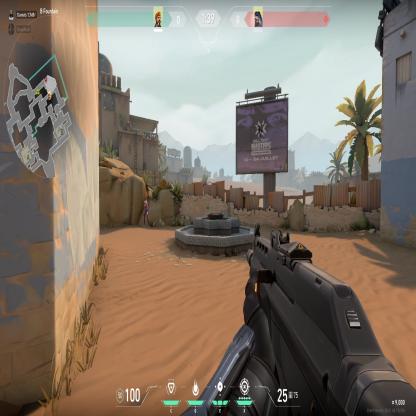
Label: enemy